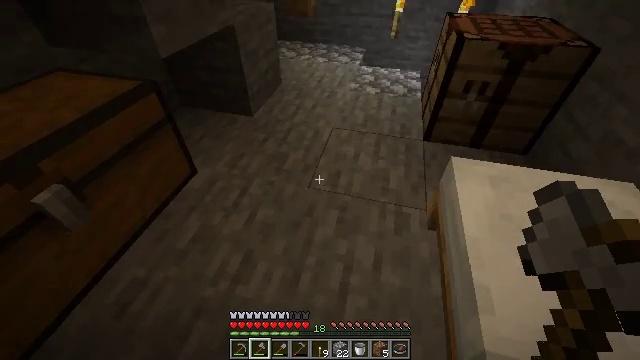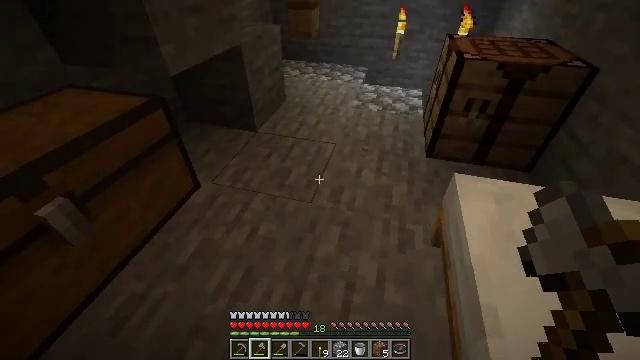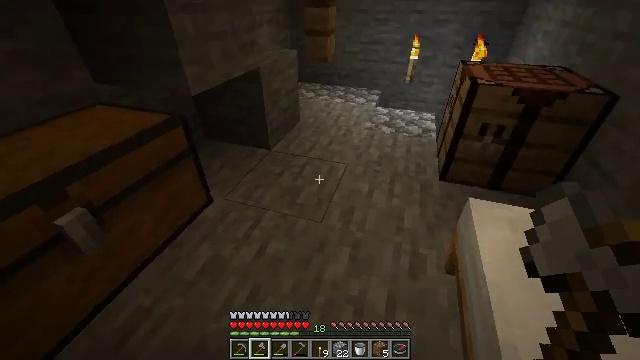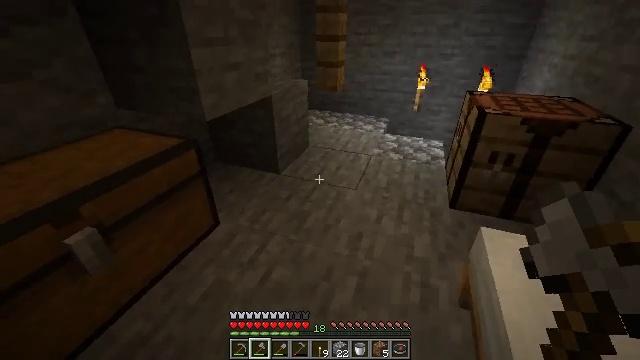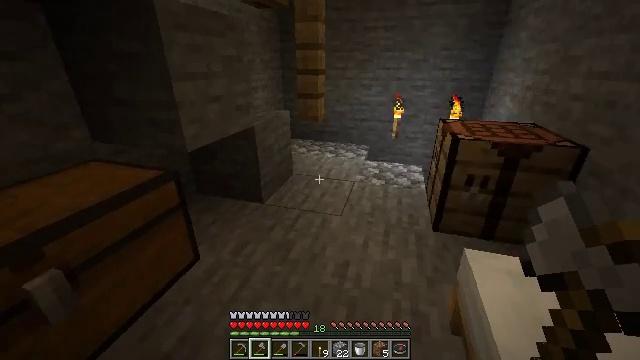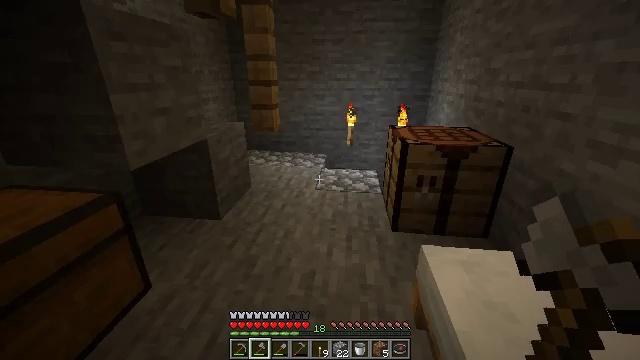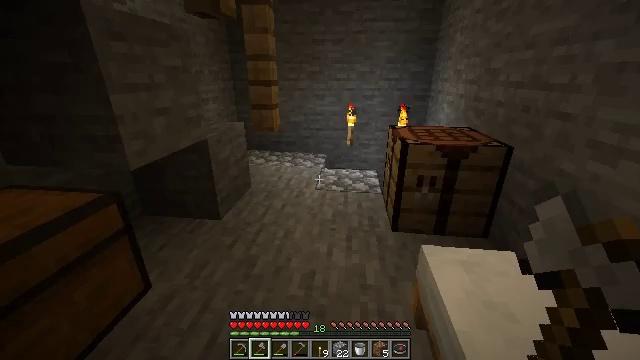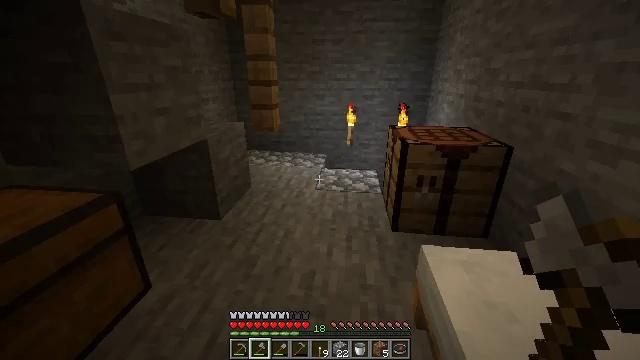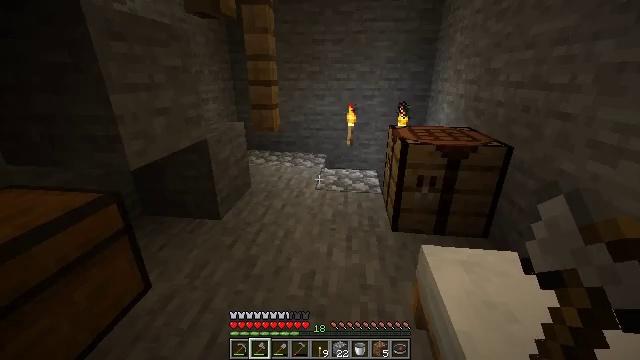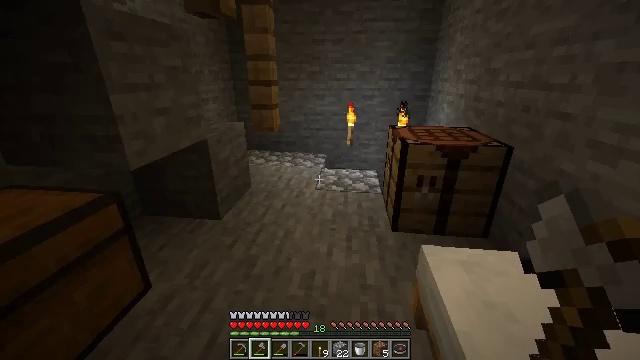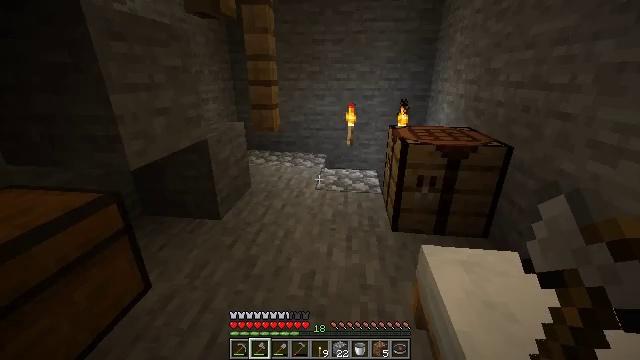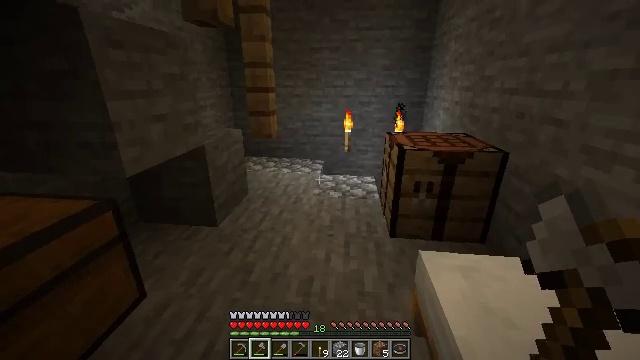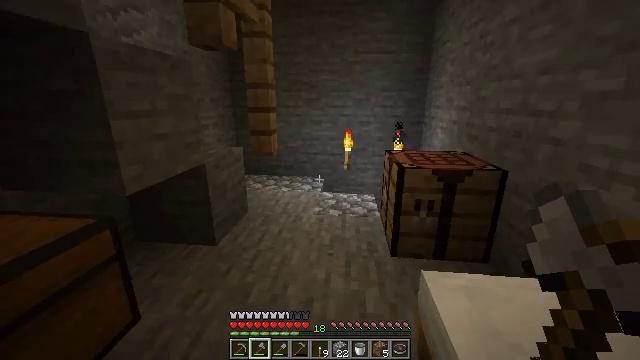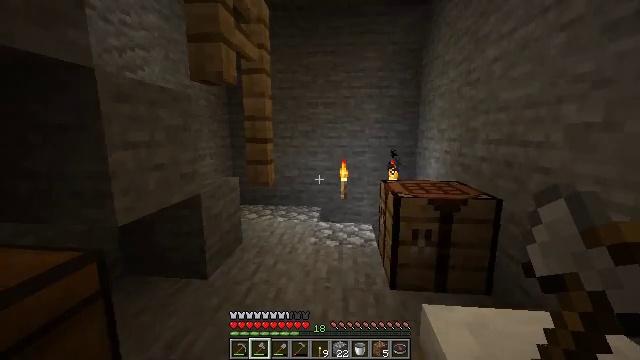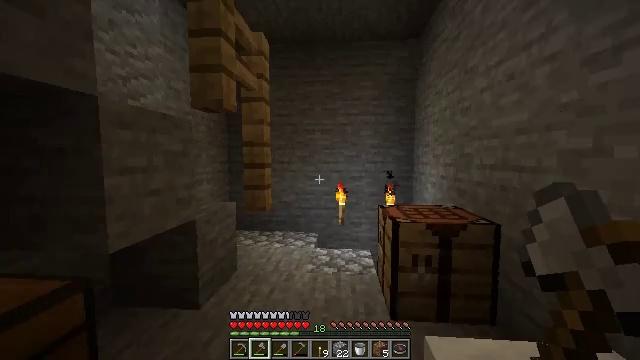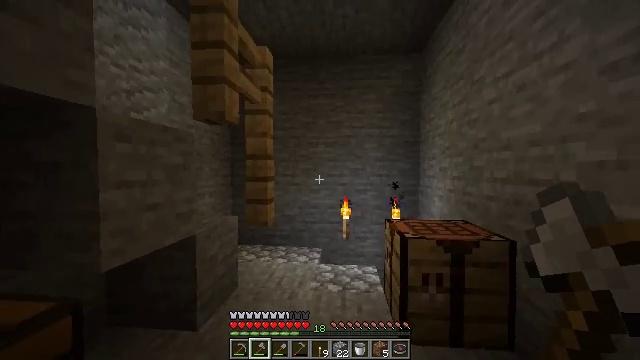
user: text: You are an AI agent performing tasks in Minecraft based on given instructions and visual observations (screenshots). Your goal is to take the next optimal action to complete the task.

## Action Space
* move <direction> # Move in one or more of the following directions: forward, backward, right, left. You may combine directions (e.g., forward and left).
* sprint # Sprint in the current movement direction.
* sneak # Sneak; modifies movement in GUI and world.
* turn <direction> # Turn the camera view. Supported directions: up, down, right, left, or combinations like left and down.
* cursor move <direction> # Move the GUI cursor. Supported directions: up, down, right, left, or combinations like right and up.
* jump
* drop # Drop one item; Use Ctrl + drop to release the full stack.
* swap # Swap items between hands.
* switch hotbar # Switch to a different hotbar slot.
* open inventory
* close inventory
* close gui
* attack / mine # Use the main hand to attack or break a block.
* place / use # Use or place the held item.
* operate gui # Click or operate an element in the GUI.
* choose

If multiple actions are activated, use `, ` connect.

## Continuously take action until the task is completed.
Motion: motion action
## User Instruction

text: Gather dirt.
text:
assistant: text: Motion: turn up
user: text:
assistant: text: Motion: turn left and up
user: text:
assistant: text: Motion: turn left and up
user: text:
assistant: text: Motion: turn right and up
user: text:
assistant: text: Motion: turn right and up
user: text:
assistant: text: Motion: no_op
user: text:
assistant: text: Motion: no_op
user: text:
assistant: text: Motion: no_op
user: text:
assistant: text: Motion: no_op
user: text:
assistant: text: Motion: no_op
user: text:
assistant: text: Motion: turn up
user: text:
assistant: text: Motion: turn up
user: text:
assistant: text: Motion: turn up
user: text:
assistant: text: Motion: turn up
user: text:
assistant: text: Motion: move forward, turn up
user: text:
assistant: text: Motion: move forward
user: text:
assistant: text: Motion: move forward
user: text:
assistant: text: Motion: move forward
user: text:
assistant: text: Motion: move forward, turn down
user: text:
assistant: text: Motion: move forward
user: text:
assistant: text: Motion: move forward, turn down
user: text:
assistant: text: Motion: move forward
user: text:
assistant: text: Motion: move forward
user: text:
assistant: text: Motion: move forward, turn down
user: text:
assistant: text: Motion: move forward, turn left and down
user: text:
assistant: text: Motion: move forward, turn left and down
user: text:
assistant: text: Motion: move forward, turn left and down
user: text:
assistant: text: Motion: move forward, turn left and down
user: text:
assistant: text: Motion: move forward, turn left and down
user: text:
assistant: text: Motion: move forward, turn left and down